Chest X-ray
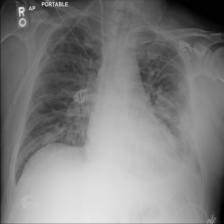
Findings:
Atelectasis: negative
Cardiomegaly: negative
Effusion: positive
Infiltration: negative
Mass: negative
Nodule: positive
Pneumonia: negative
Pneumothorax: negative
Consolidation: negative
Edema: negative
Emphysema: negative
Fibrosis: negative
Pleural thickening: negative
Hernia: negative